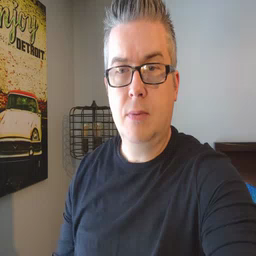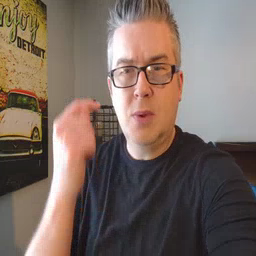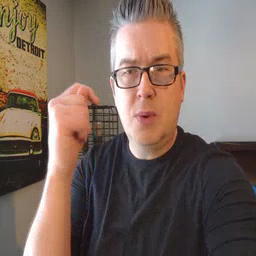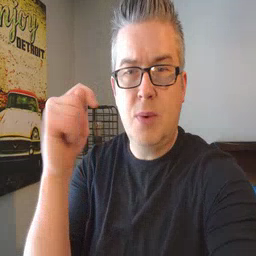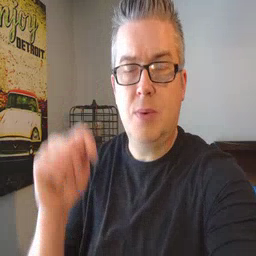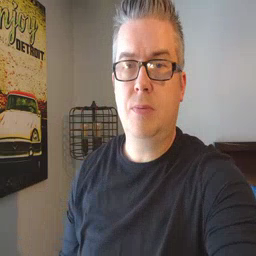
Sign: toy